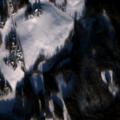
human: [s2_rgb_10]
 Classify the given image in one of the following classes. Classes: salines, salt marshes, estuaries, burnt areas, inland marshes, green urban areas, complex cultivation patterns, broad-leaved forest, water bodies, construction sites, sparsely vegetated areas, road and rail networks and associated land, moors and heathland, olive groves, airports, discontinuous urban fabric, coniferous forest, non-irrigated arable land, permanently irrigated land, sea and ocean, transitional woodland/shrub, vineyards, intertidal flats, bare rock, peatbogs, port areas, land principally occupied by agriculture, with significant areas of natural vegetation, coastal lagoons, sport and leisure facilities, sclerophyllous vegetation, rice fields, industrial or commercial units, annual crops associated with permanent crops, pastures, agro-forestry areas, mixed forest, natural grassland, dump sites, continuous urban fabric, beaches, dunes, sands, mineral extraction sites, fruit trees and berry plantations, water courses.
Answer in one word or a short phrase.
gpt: non-irrigated arable land, land principally occupied by agriculture, with significant areas of natural vegetation, coniferous forest, mixed forest, water bodies